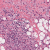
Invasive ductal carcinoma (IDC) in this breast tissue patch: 1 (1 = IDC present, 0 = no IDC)